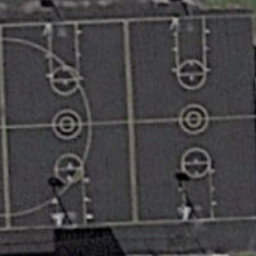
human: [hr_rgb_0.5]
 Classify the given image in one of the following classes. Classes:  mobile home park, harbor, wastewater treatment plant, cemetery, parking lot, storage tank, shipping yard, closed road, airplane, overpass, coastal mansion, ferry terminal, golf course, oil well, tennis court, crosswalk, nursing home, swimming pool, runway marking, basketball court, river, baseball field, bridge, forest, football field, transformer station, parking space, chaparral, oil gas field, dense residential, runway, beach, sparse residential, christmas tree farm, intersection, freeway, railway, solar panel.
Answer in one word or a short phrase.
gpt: basketball court